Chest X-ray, AP view. Patient: 56 years old, sex M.
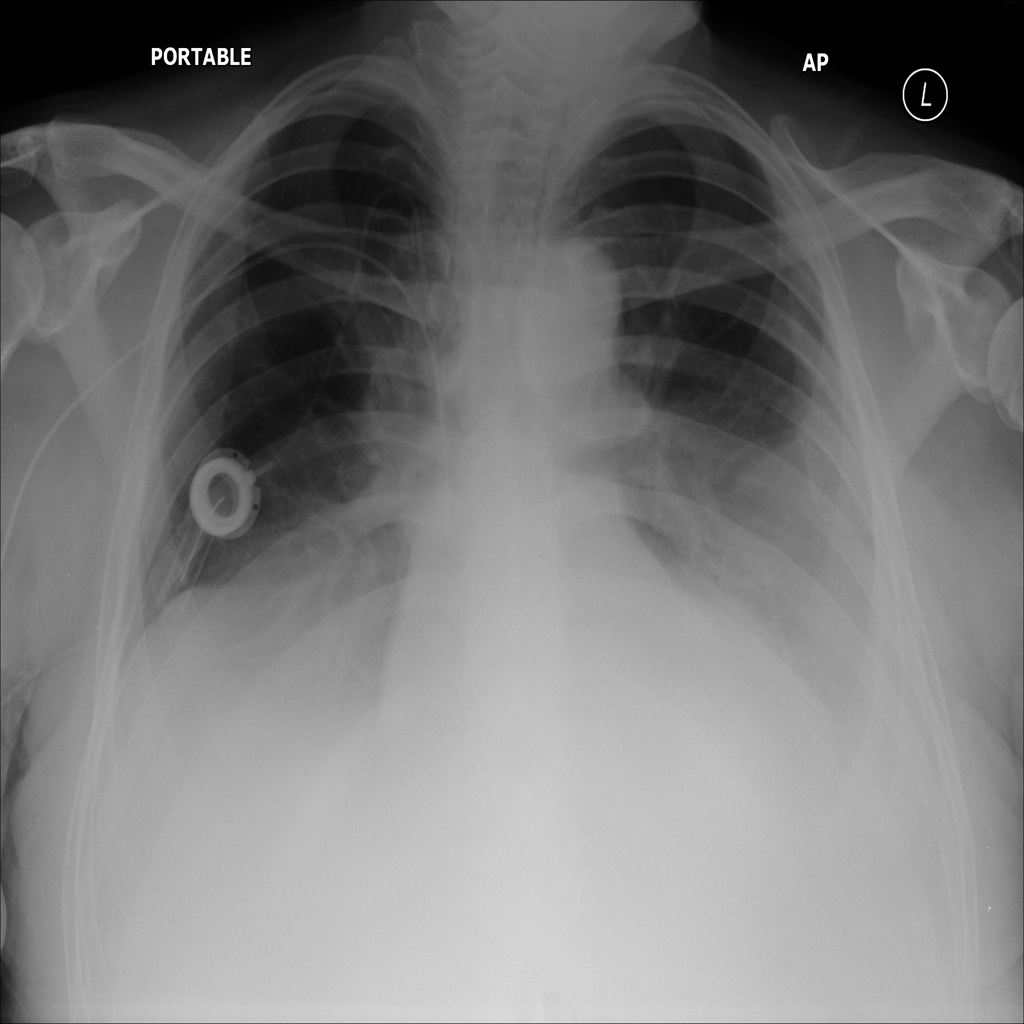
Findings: Consolidation